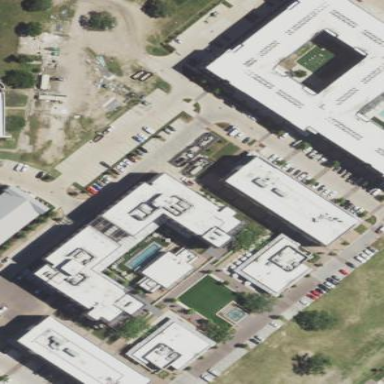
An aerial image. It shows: Street side parking area.